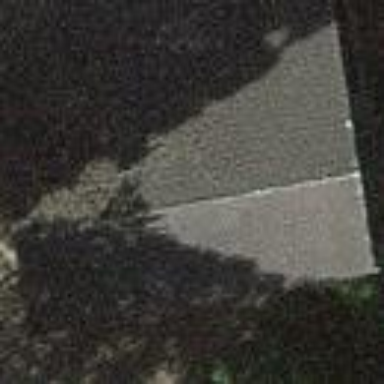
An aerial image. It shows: Barn.